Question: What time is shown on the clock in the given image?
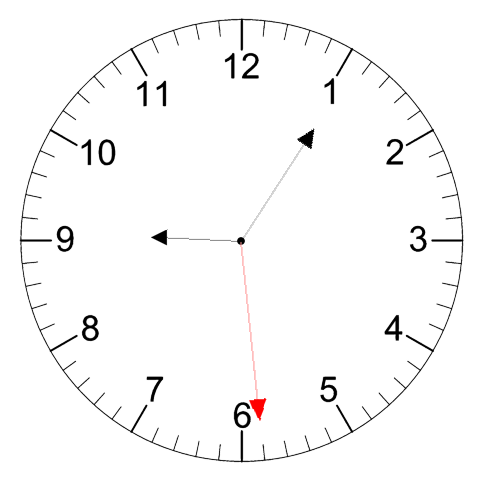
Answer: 09:05:29